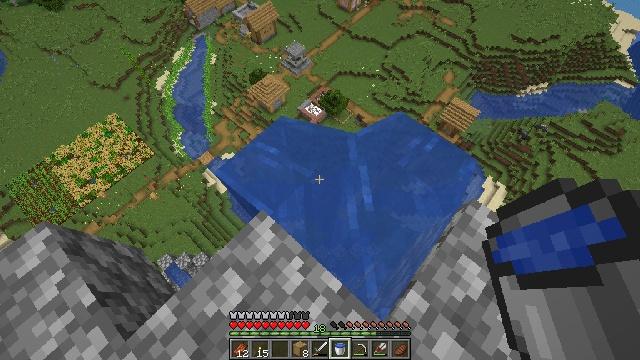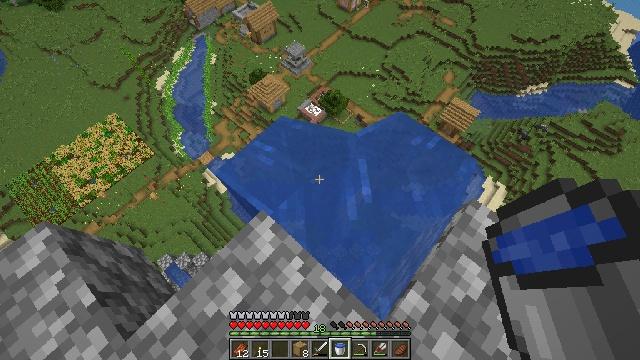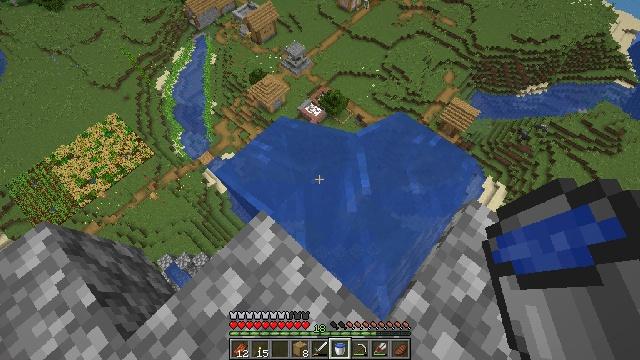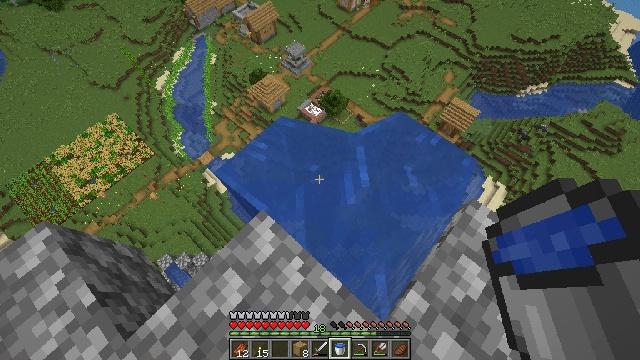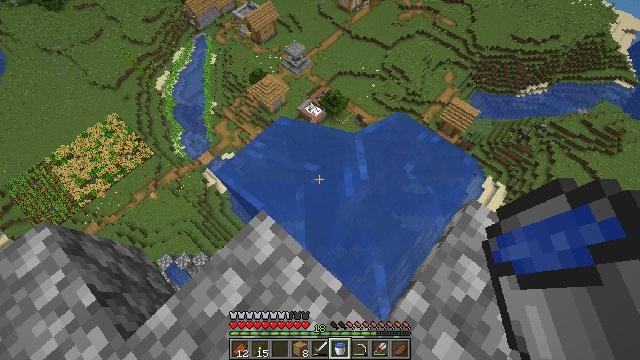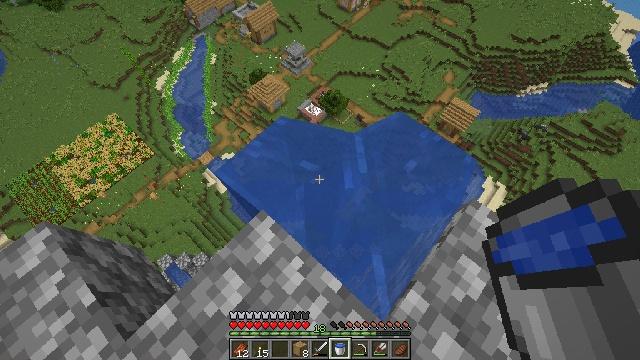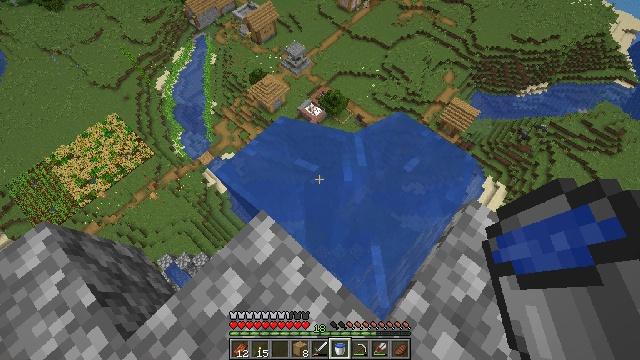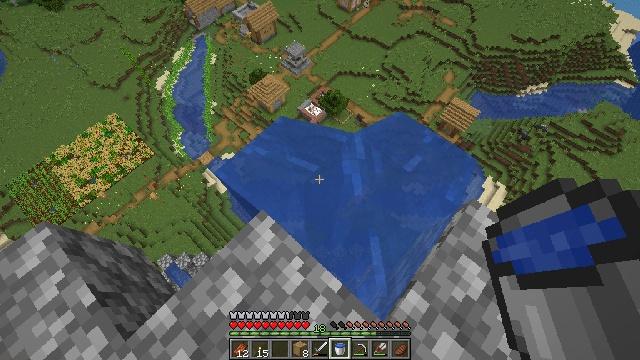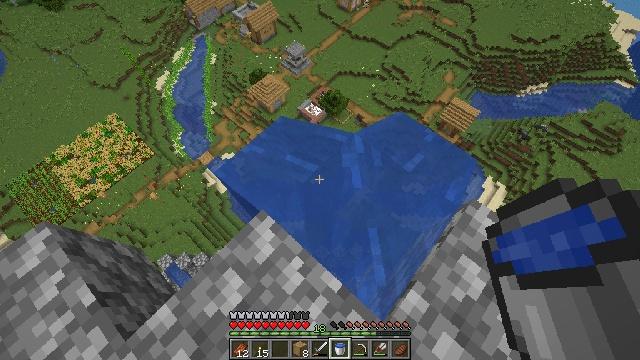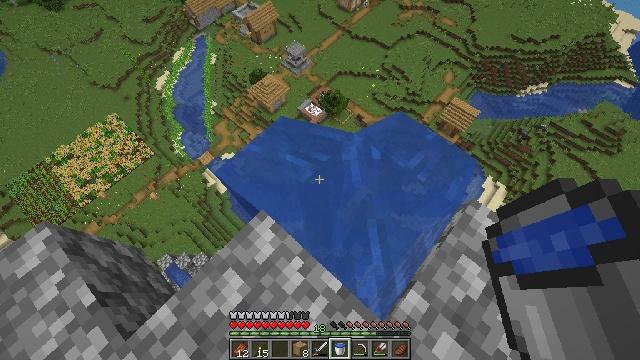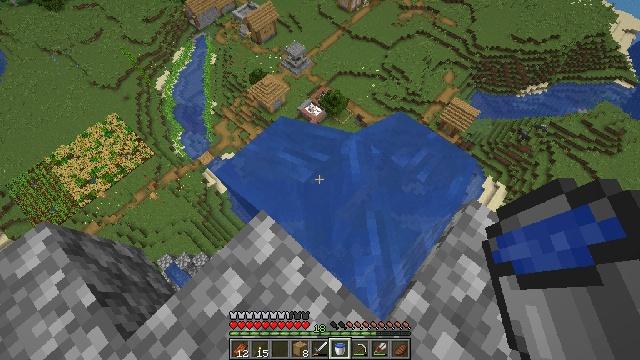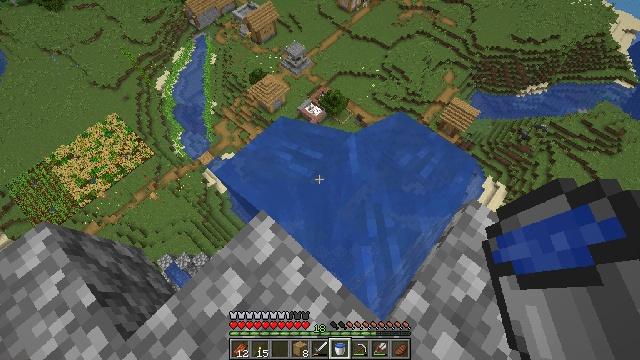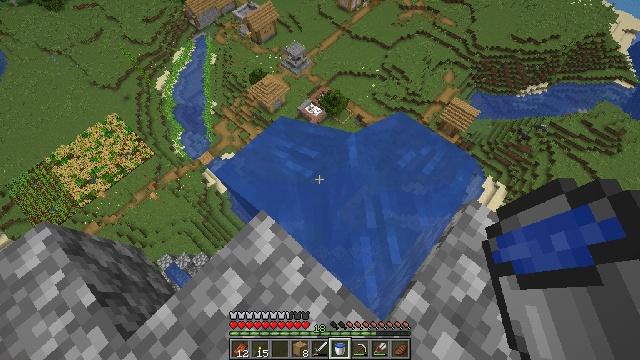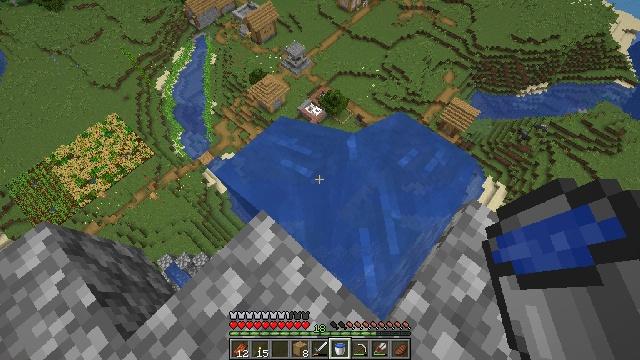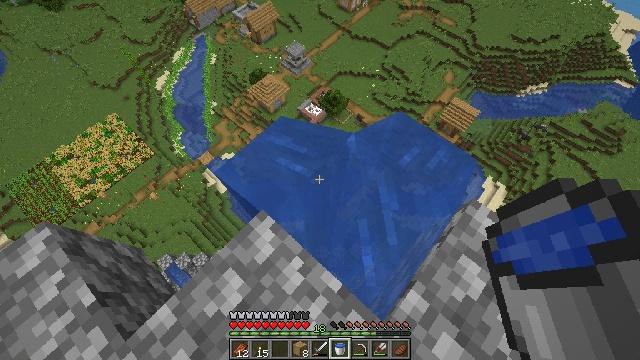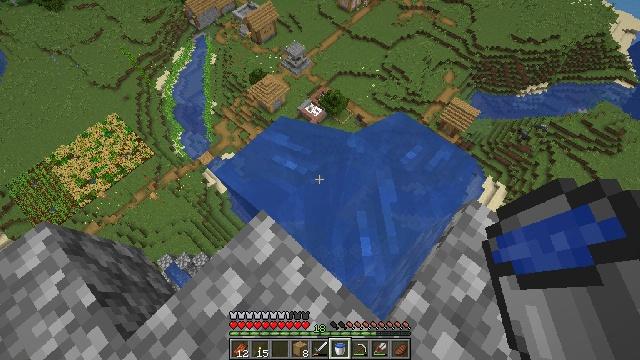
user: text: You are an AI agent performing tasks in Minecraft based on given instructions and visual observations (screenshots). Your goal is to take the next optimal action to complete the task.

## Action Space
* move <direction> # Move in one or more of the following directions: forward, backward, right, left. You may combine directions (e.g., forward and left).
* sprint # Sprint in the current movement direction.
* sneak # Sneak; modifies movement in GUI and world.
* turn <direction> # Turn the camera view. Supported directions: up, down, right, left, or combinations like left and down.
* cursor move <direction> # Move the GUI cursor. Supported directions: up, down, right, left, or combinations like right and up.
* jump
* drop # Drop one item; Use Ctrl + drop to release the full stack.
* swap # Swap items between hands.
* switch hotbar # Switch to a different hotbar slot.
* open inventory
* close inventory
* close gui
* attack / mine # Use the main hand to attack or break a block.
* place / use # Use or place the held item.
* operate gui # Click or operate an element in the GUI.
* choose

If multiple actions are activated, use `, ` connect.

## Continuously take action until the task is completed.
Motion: motion action
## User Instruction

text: Interact with the furnace to craft cooked beef.
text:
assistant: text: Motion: no_op
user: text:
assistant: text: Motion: no_op
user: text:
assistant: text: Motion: no_op
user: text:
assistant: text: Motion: no_op
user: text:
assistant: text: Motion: no_op
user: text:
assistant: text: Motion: no_op
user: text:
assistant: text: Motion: no_op
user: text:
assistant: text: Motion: no_op
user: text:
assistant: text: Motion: no_op
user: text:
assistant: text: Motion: no_op
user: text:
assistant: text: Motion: no_op
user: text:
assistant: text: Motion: no_op
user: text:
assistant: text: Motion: no_op
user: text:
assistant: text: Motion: no_op
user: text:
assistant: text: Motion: no_op
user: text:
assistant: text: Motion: no_op
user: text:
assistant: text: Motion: no_op
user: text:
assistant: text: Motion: no_op
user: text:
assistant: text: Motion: no_op
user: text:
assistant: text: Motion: no_op
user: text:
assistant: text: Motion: no_op
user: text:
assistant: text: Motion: no_op
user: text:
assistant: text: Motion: no_op
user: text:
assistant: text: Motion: no_op
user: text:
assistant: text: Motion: no_op
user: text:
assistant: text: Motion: no_op
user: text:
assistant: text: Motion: no_op
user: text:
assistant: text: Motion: no_op
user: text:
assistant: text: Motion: no_op
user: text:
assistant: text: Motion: no_op